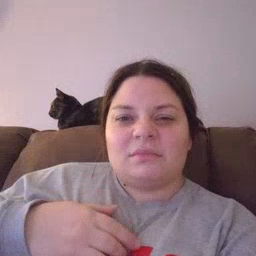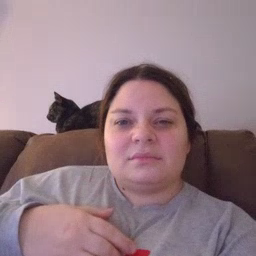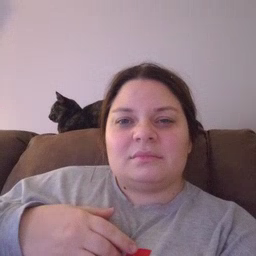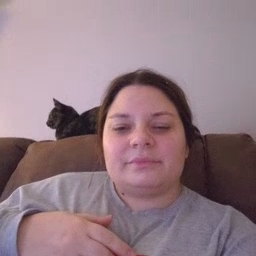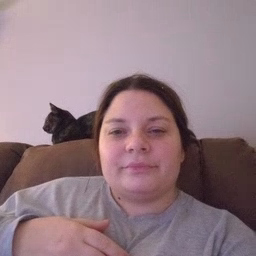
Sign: yucky